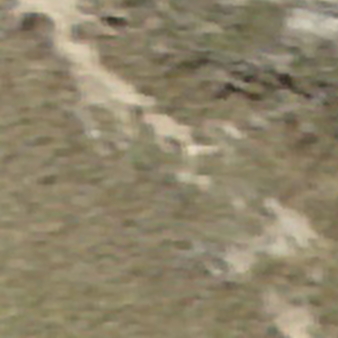
Label: other